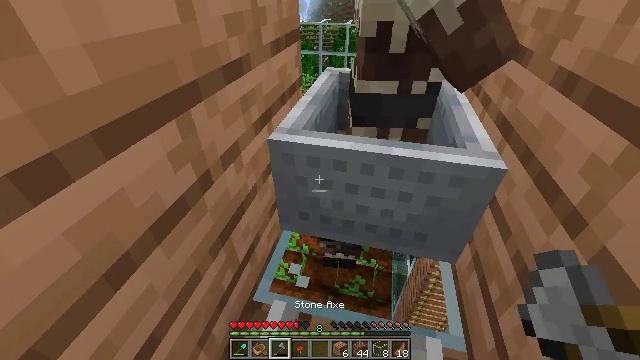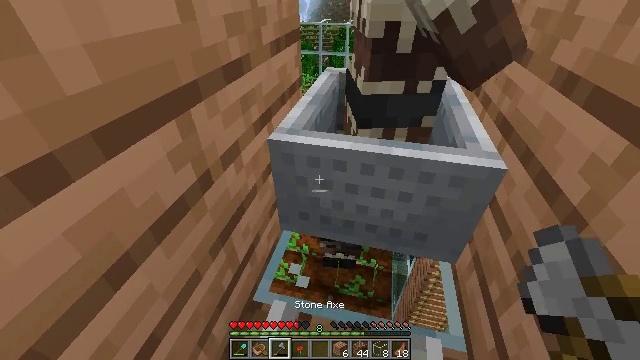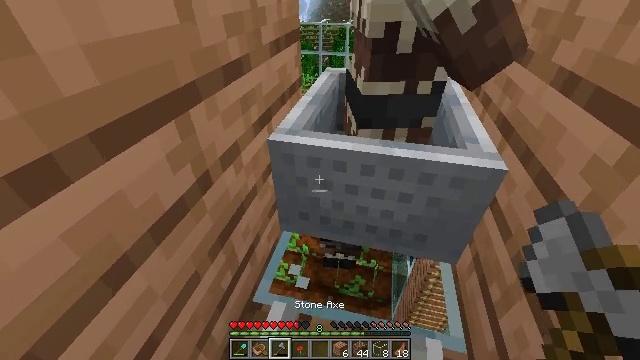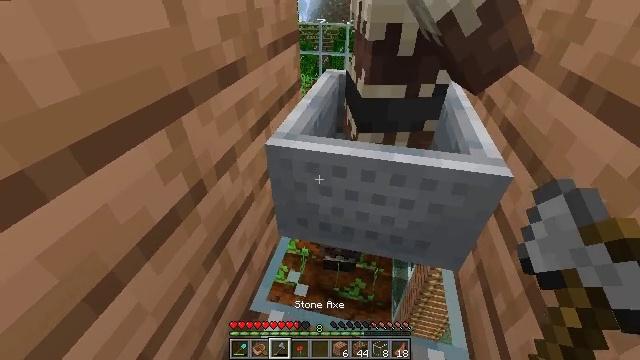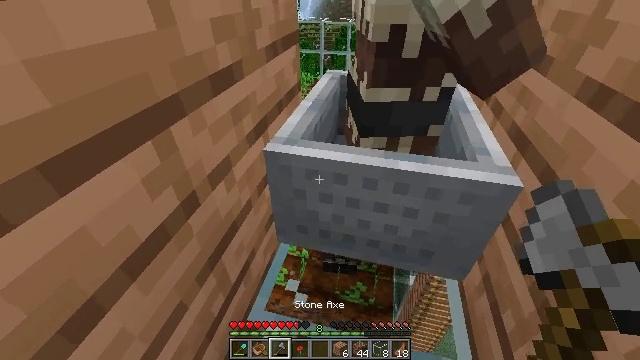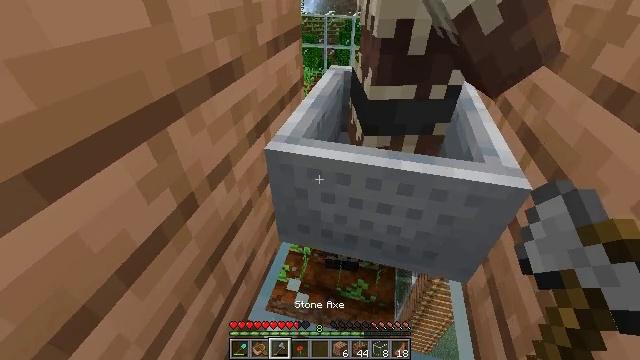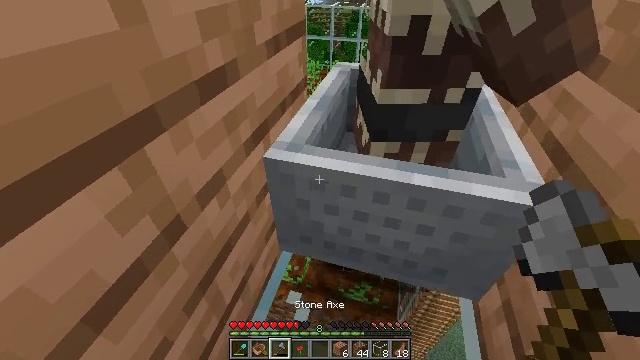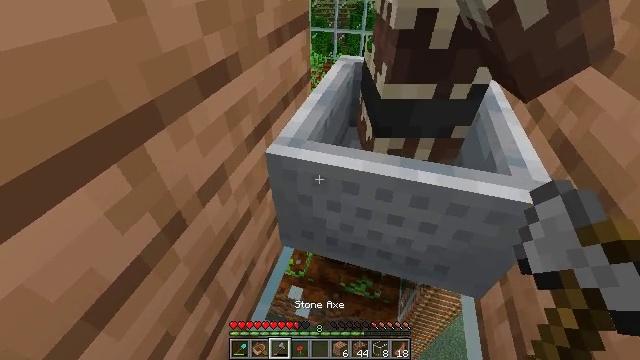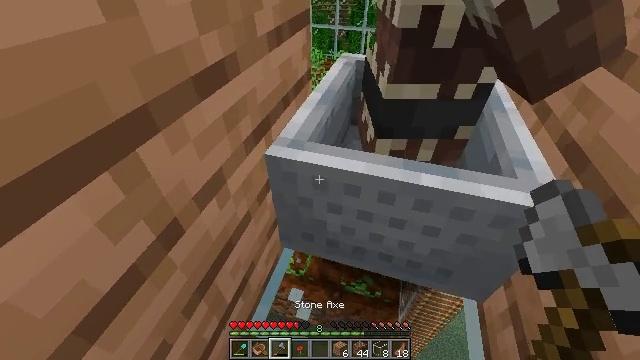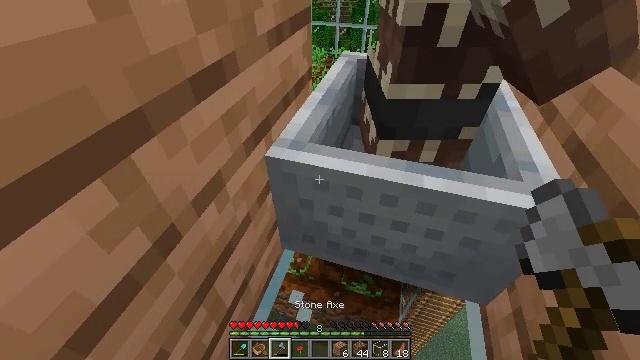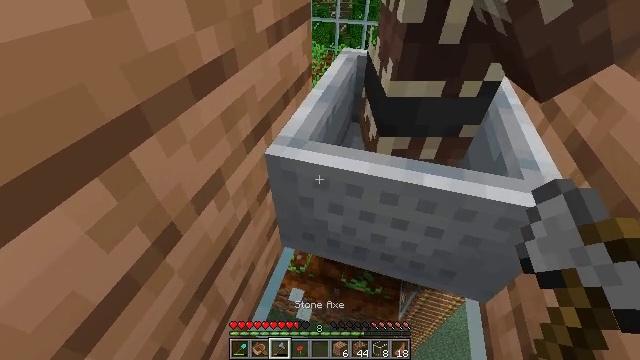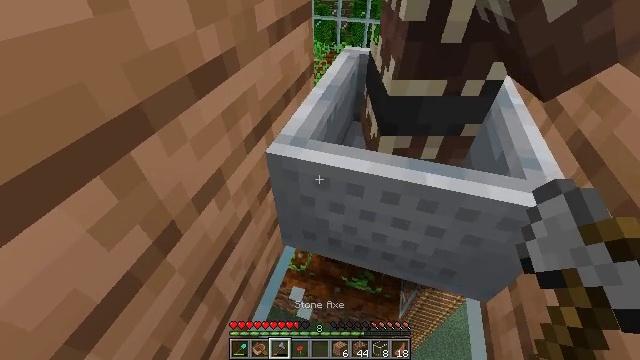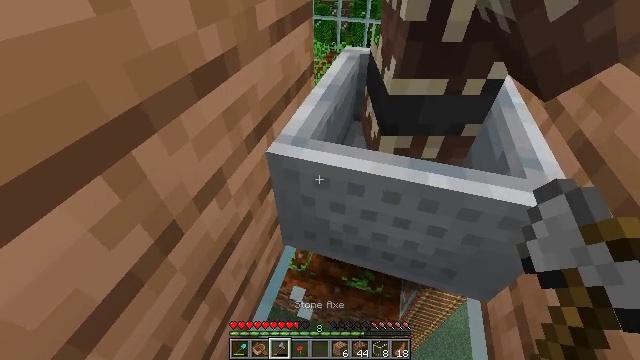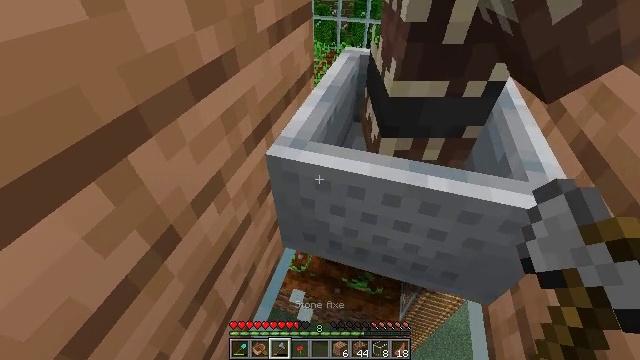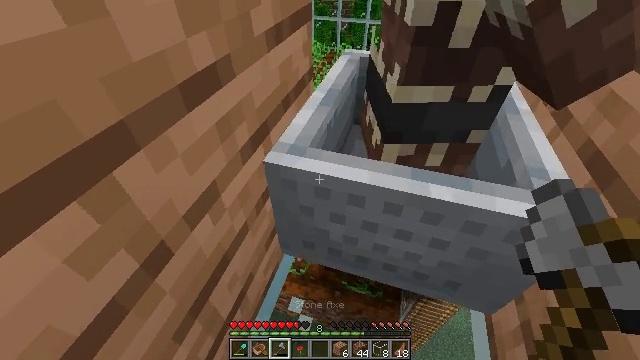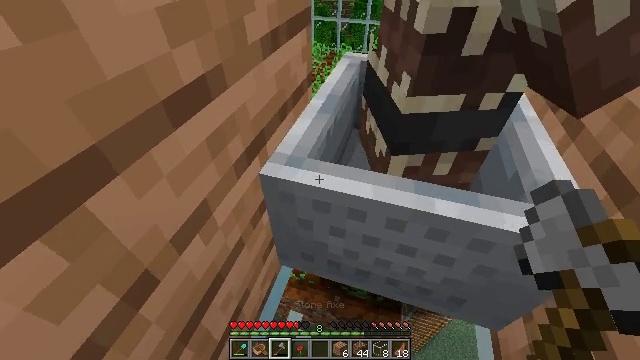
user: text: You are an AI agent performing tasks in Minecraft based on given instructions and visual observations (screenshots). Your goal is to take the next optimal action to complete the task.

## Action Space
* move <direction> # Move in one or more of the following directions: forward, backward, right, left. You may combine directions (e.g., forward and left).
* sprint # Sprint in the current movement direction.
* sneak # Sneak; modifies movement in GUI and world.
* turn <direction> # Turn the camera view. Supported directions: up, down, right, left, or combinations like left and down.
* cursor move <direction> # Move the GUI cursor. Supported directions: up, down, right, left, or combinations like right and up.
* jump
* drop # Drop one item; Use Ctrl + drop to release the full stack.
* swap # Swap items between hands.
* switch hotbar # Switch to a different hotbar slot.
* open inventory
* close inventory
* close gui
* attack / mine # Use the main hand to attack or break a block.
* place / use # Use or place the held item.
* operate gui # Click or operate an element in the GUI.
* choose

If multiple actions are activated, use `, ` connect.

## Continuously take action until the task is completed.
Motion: motion action
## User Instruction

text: Break the jungle planks to recycle them.
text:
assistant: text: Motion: sneak
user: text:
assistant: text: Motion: move forward, sneak
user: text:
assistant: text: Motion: move forward, sneak
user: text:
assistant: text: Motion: move forward, sneak
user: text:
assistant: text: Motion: move forward, sneak, turn down
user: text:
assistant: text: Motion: move forward, sneak, turn left and down
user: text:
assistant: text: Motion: sneak, turn down
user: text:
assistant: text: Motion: sneak
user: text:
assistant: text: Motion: sneak
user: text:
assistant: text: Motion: sneak
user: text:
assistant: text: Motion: sneak
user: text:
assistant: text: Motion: sneak
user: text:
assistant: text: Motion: move forward, sneak
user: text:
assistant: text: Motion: move forward, sneak
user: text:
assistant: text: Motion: move forward, sneak
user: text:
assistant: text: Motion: sneak
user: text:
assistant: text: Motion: sneak, turn down
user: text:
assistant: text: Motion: sneak, turn down
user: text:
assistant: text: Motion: sneak
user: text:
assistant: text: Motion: sneak
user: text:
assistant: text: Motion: sneak
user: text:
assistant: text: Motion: sneak
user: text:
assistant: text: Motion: sneak
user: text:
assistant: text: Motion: sneak
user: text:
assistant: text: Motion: sneak
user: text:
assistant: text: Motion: sneak
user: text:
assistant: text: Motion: sneak
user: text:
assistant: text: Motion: sneak
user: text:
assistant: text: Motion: sneak, attack / mine
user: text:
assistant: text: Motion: sneak, attack / mine